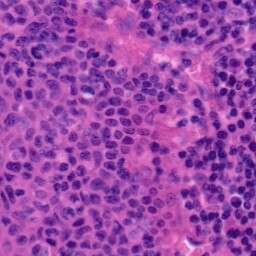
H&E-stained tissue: Tonsil